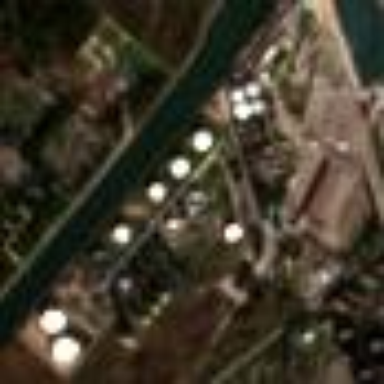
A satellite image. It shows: Industrial area designated for port activities.